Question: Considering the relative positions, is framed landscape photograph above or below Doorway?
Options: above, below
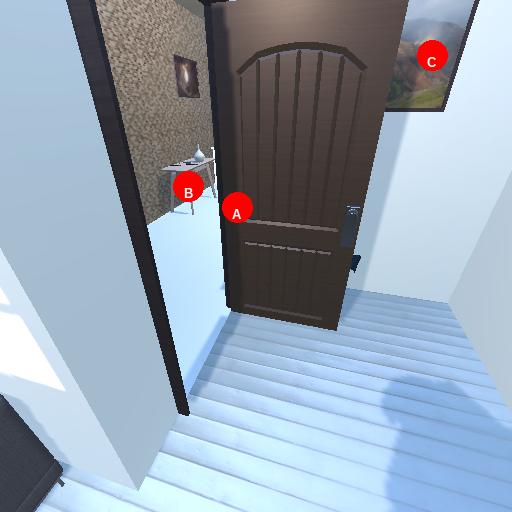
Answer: above